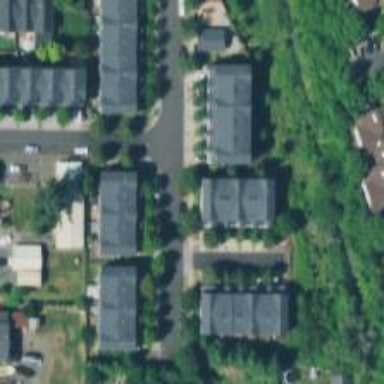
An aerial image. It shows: Residential road with sidewalk on the left side.